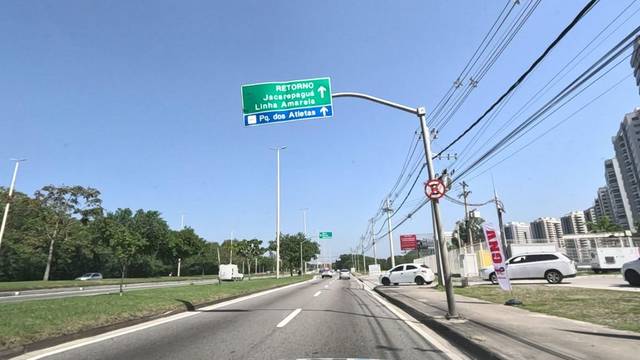
Region: Brazil
Coordinates: -22.985, -43.413